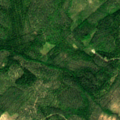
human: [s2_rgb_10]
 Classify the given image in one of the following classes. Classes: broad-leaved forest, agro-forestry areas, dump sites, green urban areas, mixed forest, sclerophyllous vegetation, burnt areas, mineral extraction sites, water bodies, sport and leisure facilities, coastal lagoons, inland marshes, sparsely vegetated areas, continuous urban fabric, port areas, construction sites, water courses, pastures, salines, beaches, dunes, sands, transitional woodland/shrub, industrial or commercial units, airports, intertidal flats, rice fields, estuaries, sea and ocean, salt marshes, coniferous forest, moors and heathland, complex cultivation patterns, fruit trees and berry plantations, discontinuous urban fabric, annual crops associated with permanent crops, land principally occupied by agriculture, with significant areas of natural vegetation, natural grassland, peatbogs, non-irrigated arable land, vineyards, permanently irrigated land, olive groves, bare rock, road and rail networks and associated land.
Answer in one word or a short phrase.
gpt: coniferous forest, mixed forest